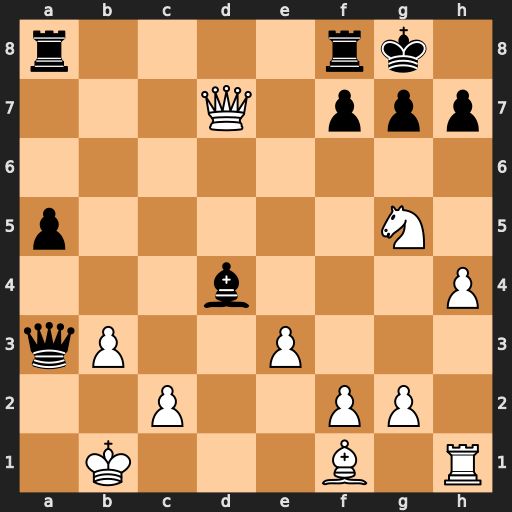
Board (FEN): r4rk1/3Q1ppp/8/p5N1/3b3P/qP2P3/2P2PP1/1K3B1R
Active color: w
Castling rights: -
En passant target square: -
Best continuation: exd4 a4 Qf5 g6 Qc5 axb3 Qxa3